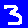
Digit: 3